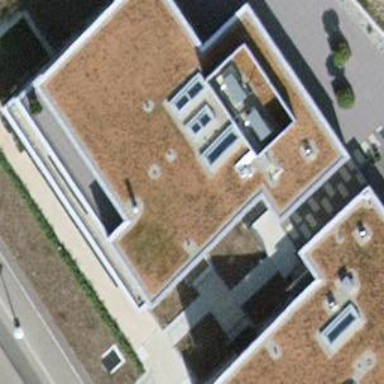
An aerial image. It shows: Small solar photovoltaic panel generator installed on roof.